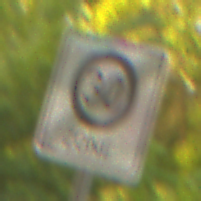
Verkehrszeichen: EndeZone30
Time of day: SunriseSunset
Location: Outdoor (RoadRail)
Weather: Clear
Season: NotSpecified
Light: Natural